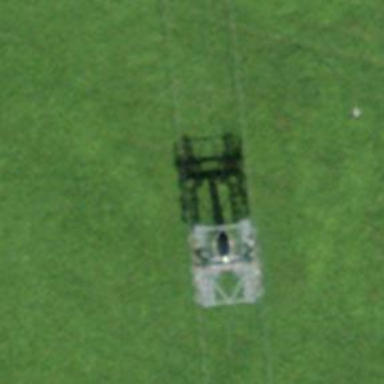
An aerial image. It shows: Pylon for aerialway.